Field crop: maize
Growth stage: 2
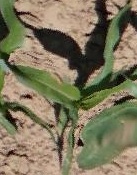
Species: maize